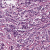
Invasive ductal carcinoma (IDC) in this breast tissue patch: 1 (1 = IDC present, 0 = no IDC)